Aerial crown-view tile of a tropical tree (Barro Colorado Island, Panama), acquired 20250124:
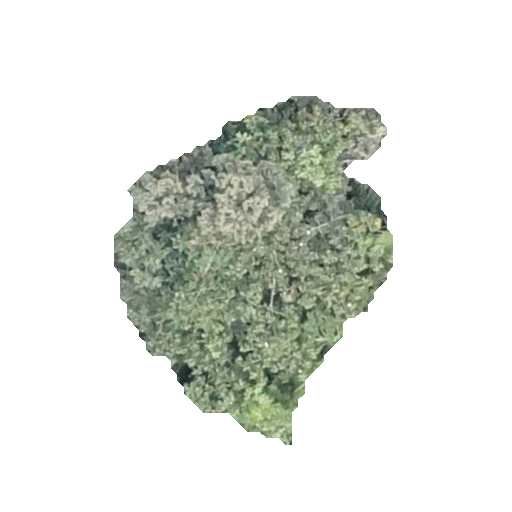
Species: Ochroma pyramidale
GBIF accepted scientific name: Ochroma pyramidale
Crown area: 94.498 m²